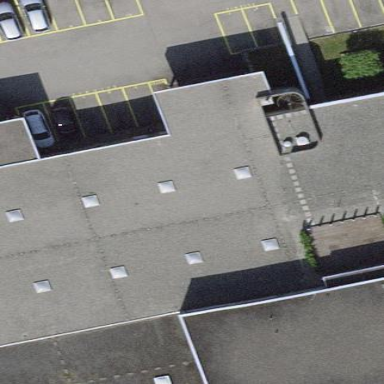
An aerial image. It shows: Industrial building with flat roof.